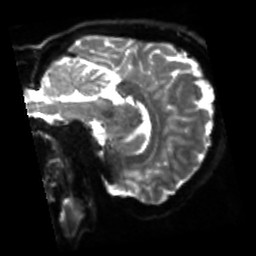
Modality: sbref
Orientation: sagittal
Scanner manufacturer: siemens
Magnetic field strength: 3 T
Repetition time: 4 s
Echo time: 0.0594 s